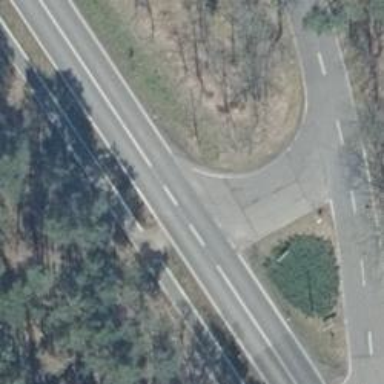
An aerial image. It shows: Asphalt path.